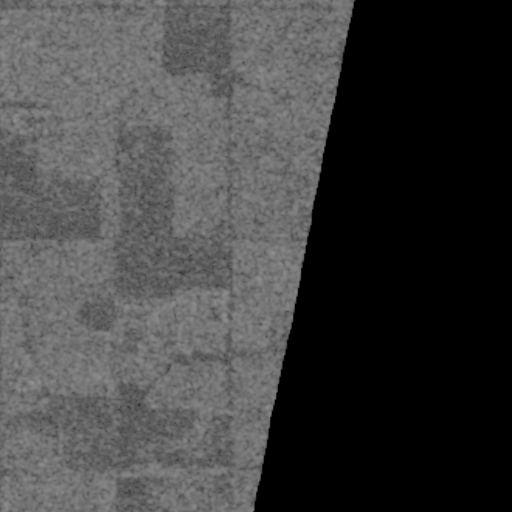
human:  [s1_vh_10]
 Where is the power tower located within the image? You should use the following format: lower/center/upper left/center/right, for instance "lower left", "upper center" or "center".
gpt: The power tower is located in the upper of the image.
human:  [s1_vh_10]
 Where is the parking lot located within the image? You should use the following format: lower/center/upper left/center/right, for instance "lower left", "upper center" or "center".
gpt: There is no parking lot in the image.

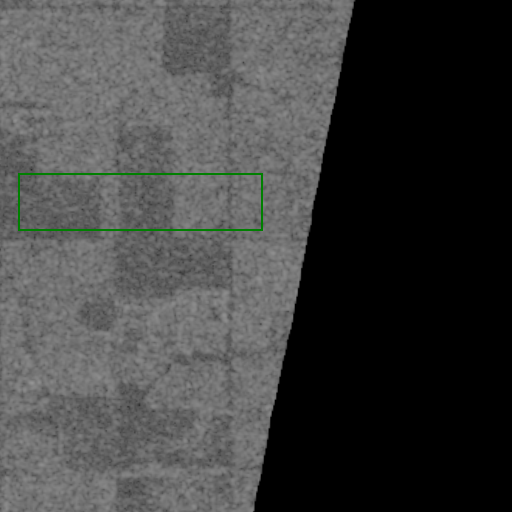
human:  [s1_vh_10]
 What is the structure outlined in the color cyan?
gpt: There is no cyan outline.
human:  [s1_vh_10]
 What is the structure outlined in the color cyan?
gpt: There is no structure outlined in cyan.